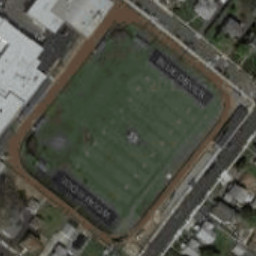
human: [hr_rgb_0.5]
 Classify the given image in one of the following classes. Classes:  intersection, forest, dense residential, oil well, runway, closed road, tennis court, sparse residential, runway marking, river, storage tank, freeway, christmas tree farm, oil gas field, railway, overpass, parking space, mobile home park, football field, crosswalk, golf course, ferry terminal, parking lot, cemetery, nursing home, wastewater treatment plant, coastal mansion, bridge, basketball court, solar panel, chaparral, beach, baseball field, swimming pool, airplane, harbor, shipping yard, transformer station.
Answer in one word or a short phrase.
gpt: football field